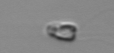
Label: flagellate